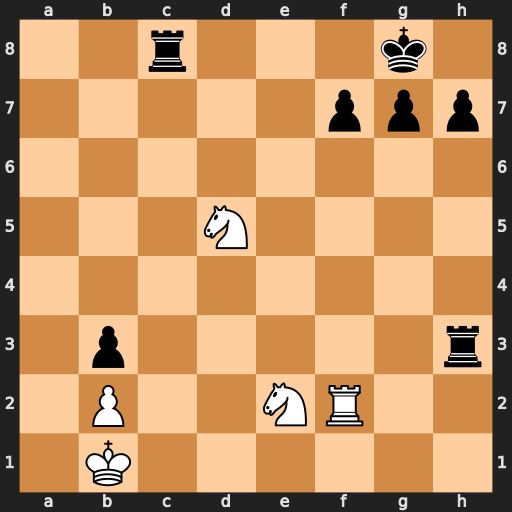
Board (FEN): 2r3k1/5ppp/8/3N4/8/1p5r/1P2NR2/1K6
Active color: w
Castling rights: -
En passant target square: -
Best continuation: Ne7+ Kf8 Nxc8 Rh1+ Nc1